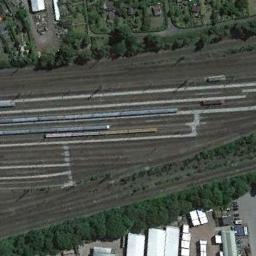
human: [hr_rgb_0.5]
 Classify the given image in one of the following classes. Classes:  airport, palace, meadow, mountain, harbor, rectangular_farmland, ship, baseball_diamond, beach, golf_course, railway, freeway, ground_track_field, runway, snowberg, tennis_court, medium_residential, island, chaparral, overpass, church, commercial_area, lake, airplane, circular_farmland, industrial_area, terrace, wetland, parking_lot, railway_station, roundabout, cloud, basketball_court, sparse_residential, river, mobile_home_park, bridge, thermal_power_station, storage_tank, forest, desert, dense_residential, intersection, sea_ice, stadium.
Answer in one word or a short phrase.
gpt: railway